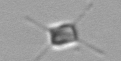
Label: Chaetoceros_tenuissimus